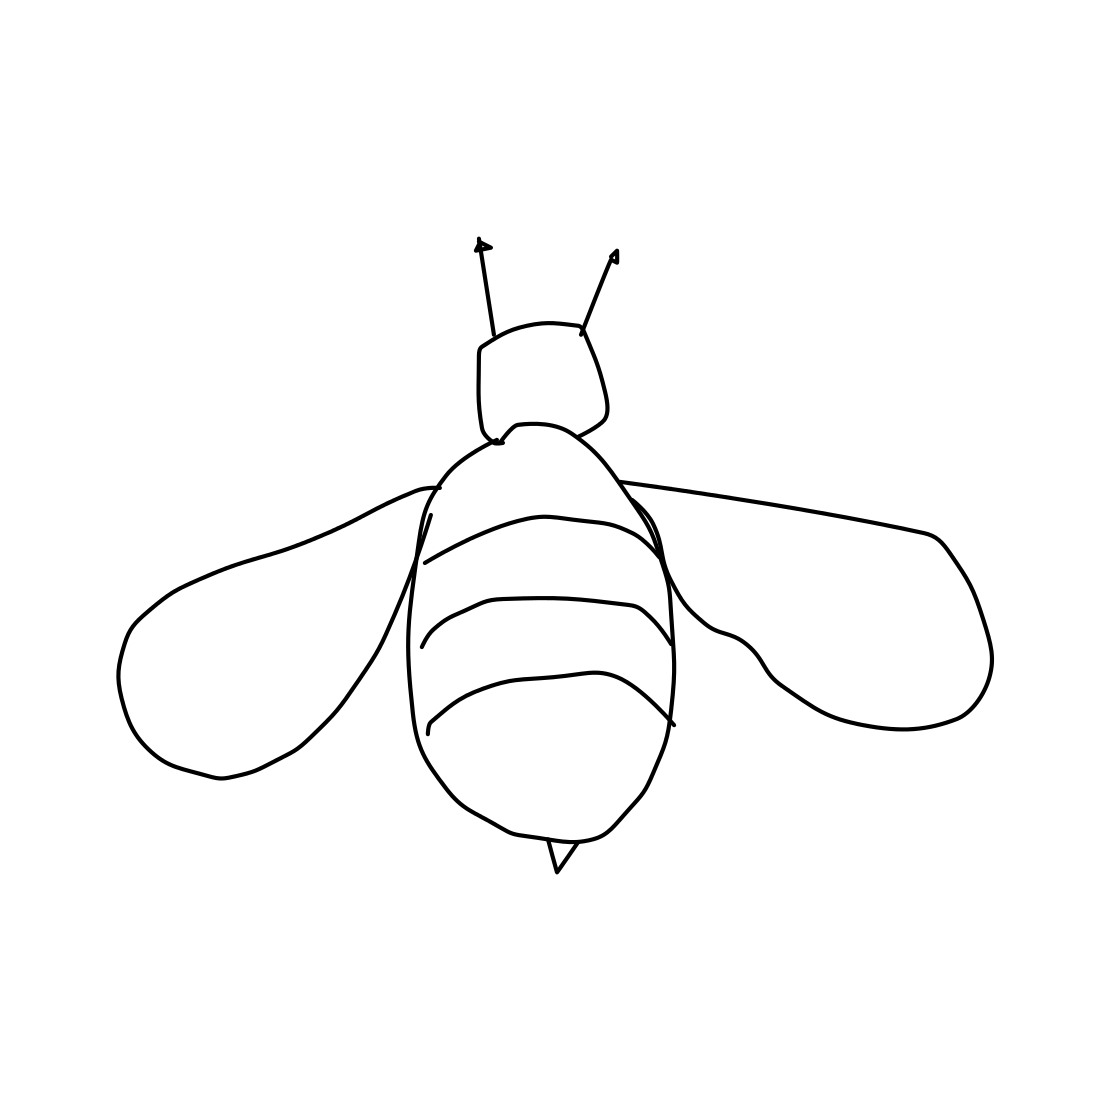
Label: bee